Question: I am using Hirb in my Rails console to try to display mongoid records in a nicer looking table, but the '_id', 'created_at', and 'updated_at' fields take too much space and, even though I really have one meaning field, 'name', when I do a 'Project.first' it returns a rather disintegrated table:

Is there any chance that there's a way to 'ignore' or 'hide' certain fields?
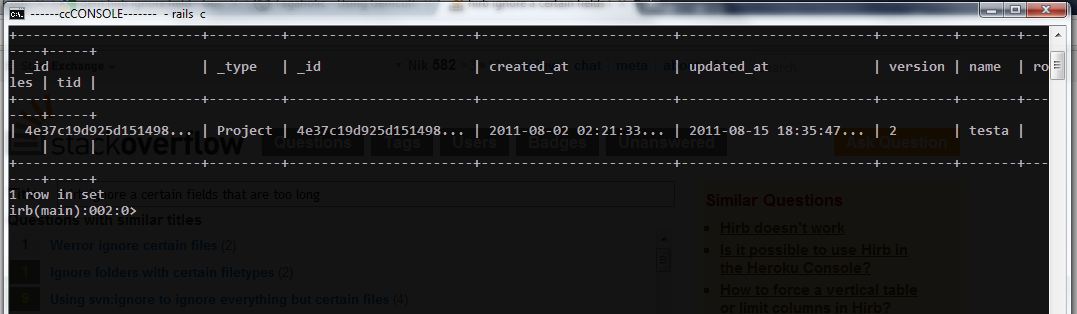
Answer: When you open up hirb, run this:
'''
table projects, :fields => [:name]
'''
Then 'Project.all' and enjoy! ;-)
Also see this: <URL>.
:
'config/hirb.yml''~/.hirb.yml'
'''
---
:output:
Project:
:options:
:fields:
- name
'''